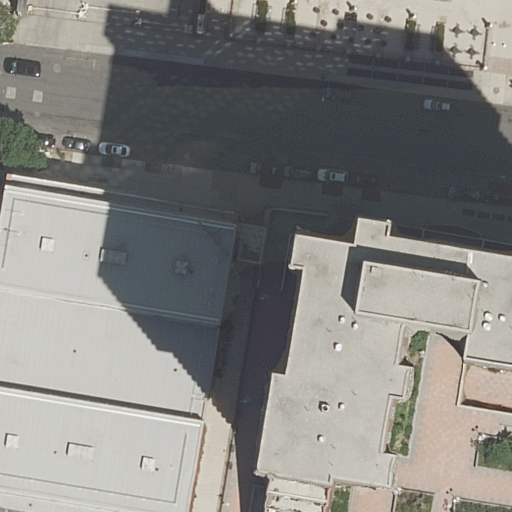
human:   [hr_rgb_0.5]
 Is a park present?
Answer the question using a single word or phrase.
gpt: yes

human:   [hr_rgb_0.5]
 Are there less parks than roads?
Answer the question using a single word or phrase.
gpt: yes

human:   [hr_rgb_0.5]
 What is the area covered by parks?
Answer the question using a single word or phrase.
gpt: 862m2

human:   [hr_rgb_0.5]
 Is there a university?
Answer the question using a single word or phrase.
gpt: yes

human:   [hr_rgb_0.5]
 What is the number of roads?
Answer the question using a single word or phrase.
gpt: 2

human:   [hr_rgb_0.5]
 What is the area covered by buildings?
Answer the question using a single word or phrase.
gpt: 7361m2

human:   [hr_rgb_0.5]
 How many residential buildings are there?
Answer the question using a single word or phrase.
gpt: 2

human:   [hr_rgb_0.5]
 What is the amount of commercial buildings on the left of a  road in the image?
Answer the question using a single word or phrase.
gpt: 0

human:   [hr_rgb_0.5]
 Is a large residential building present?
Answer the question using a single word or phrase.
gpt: yes

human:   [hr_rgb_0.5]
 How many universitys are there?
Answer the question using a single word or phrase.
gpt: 1

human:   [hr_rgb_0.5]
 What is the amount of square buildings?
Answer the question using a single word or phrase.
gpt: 0

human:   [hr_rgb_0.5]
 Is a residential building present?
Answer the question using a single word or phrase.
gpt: yes

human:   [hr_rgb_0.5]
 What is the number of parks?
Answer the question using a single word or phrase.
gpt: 1

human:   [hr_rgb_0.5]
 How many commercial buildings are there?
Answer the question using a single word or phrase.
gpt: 0

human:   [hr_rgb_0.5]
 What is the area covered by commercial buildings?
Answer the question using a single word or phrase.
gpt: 0m2

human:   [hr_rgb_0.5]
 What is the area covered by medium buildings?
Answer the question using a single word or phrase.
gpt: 485m2

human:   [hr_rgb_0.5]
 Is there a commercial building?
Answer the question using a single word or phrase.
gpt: no

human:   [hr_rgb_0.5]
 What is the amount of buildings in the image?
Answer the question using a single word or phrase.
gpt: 2

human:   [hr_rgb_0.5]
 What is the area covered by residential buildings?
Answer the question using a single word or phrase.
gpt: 7361m2

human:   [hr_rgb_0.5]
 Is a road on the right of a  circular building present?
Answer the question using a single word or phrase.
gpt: no

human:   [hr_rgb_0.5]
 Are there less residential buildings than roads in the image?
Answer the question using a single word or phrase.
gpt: no

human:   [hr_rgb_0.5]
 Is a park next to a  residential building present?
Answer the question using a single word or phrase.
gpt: yes

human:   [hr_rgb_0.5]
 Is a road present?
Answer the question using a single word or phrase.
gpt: yes

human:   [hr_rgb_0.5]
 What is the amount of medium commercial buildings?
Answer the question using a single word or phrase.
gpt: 0

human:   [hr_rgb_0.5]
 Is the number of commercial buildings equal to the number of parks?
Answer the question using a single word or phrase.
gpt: no

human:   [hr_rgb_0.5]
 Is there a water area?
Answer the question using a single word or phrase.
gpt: no

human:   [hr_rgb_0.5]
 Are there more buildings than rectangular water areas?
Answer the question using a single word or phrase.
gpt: yes

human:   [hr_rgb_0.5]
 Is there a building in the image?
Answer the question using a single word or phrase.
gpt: yes

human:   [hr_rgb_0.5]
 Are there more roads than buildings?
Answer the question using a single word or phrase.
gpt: no

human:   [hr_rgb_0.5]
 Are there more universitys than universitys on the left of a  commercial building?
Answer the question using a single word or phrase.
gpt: yes

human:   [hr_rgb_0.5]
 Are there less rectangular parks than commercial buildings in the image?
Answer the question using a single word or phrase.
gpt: no

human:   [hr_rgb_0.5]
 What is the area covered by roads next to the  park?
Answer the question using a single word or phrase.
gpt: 0m2

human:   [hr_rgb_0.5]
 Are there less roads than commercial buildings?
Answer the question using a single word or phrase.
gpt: no

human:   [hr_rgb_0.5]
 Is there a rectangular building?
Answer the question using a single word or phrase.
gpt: no

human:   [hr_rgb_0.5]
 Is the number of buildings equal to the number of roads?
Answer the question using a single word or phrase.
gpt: yes

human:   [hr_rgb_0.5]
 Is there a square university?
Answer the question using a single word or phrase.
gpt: no

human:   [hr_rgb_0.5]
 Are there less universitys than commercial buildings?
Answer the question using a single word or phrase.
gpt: no

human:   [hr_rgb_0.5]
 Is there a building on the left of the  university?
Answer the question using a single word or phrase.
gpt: no

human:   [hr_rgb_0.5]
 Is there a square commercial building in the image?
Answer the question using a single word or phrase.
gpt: no

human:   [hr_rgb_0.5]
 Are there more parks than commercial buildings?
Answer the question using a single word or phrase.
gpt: yes

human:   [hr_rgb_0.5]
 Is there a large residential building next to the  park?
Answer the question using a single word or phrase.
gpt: yes

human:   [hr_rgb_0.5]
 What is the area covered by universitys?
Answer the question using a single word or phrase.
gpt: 6876m2

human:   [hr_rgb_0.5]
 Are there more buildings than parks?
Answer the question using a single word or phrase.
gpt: yes

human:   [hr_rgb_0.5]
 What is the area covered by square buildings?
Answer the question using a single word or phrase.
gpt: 0m2

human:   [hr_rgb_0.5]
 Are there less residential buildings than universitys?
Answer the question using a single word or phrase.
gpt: no

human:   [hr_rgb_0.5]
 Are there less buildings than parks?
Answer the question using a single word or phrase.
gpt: no

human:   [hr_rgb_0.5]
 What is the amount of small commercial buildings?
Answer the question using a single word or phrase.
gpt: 0

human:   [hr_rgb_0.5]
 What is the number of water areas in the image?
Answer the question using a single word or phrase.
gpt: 0

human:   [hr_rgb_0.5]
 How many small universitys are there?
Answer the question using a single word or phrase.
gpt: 0

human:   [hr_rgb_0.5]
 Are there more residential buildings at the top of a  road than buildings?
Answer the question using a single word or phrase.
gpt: no

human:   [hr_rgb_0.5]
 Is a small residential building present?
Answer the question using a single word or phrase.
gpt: no

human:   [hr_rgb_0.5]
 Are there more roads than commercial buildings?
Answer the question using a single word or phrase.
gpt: yes

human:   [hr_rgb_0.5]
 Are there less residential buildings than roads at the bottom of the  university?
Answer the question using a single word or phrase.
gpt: no

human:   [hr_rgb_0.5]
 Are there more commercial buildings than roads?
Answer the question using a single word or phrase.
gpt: no

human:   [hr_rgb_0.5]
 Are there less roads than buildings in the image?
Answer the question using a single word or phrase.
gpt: no

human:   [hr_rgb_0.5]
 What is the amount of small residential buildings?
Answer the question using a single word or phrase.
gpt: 0

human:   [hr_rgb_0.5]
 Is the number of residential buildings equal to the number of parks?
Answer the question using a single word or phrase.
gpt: no

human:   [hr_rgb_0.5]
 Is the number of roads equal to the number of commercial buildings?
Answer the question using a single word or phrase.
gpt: no

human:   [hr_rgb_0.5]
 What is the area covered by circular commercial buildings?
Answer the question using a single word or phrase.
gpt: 0m2

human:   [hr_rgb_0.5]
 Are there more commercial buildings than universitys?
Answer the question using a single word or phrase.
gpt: no

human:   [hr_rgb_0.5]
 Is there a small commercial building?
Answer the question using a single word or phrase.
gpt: no

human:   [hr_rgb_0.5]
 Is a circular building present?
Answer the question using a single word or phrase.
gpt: no

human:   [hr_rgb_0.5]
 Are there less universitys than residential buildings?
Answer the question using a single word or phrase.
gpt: yes

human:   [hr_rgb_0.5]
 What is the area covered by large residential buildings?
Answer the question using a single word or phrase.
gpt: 6876m2